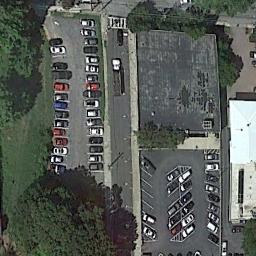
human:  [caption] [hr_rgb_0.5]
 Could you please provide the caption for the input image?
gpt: Three rows of cars were parked in the parking lot .

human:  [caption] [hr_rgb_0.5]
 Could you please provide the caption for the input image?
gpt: The parking lot contains many different colored cars .

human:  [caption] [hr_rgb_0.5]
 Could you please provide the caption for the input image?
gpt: The parking lot has some cars arranged neatly in lines and a lawn is next to the parking lot .

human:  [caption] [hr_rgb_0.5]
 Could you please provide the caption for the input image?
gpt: The parking lot is next to the grass and some trees .

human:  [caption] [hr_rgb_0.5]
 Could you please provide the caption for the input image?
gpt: There are some green trees and a white building beside the parking lot .